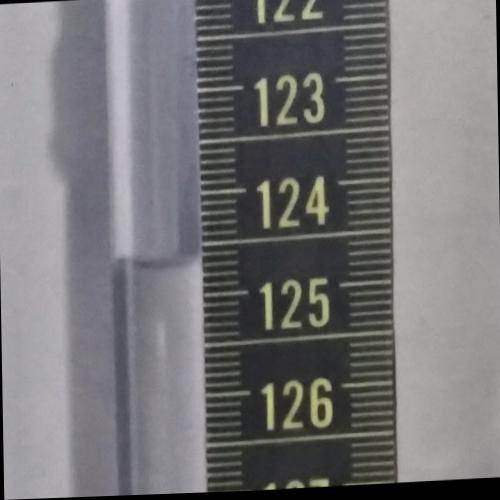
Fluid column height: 124.7 cm